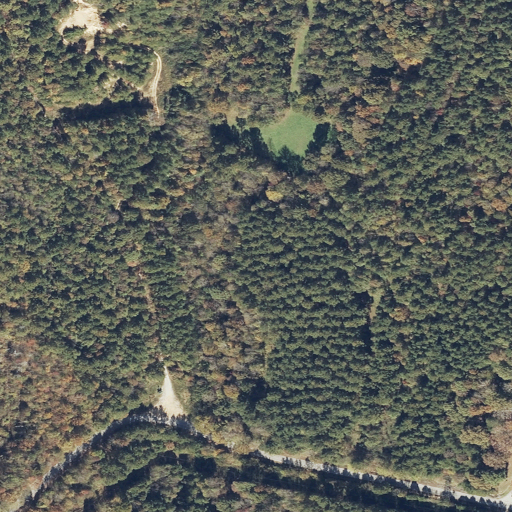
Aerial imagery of valley in Alabama named Thomas Hollow containing mixed forest, deciduous forest, woody wetlands, open development, evergreen forest, low intensity development, and medium intensity development